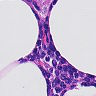
Metastatic tissue present: no